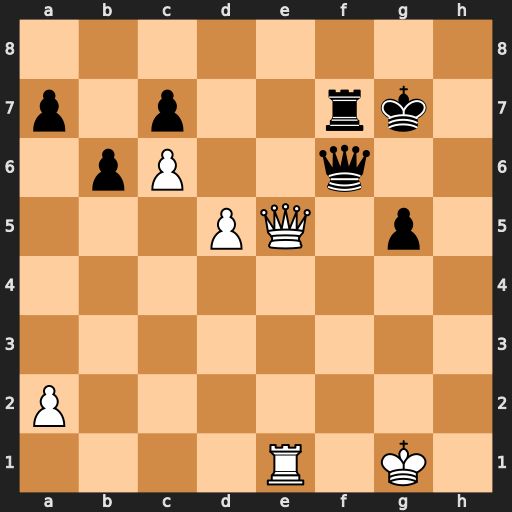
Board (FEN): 8/p1p2rk1/1pP2q2/3PQ1p1/8/8/P7/4R1K1
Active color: w
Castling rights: -
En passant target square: -
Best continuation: Qxf6+ Rxf6 Re7+ Kg6 Rxc7